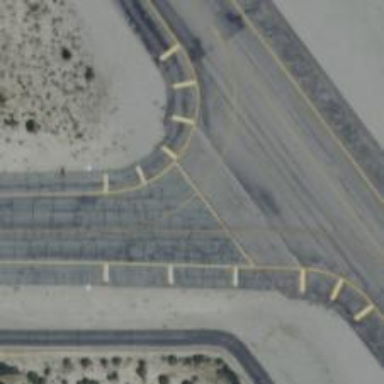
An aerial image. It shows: Asphalt taxiway in the airport.